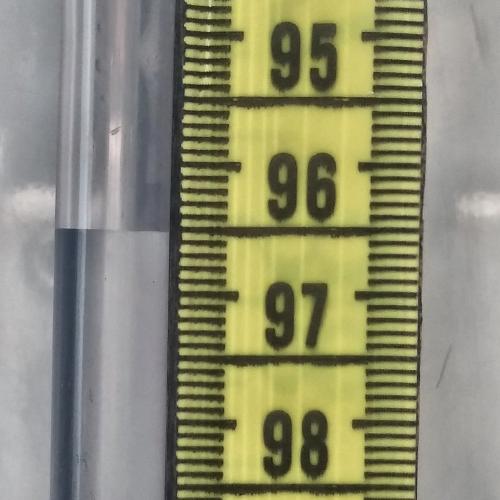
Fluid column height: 96.5 cm